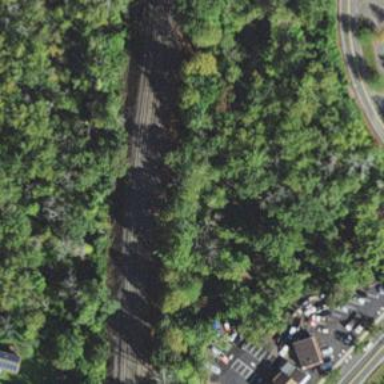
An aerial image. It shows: Railway track.